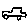
Label: car